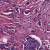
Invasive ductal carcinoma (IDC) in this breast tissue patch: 1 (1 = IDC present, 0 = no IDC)